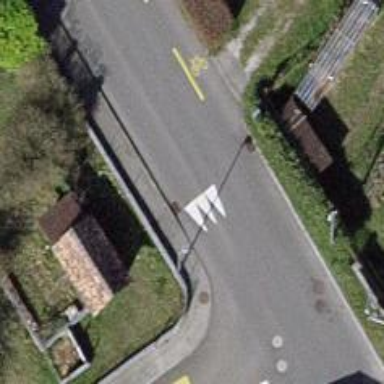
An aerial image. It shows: Traffic calming hump on the road.